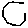
Label: hexagon